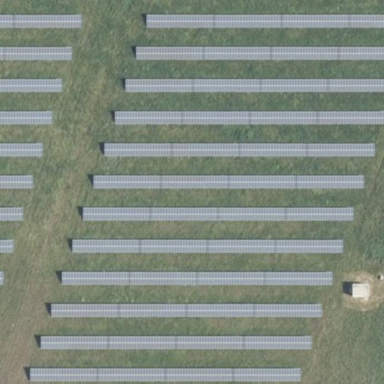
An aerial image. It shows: Solar power generator with photovoltaic panels.